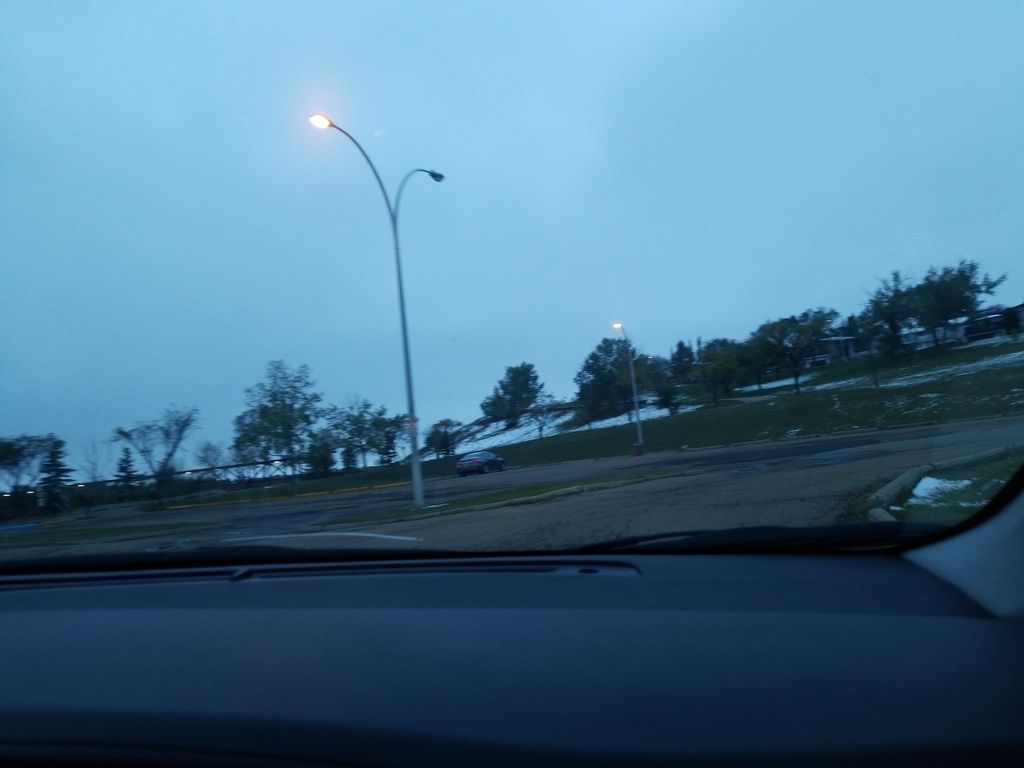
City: edmonton